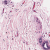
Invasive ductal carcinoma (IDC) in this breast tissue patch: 0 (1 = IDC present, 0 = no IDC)